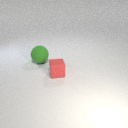
large green rubber sphere to the left of small red rubber cube